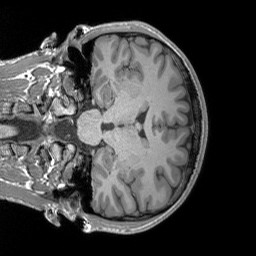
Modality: T1w
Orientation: coronal